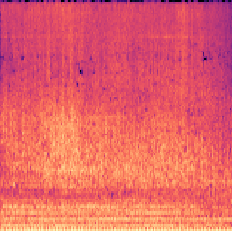
Sound class: Helicopter